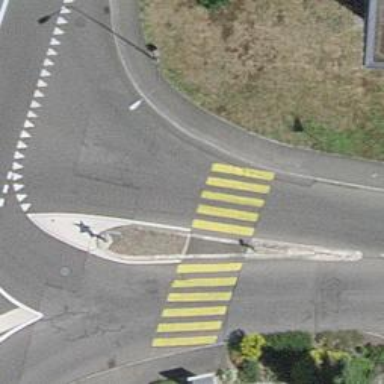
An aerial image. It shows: Pedestrian crossing with zebra markings on the footway.